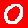
Digit: 0